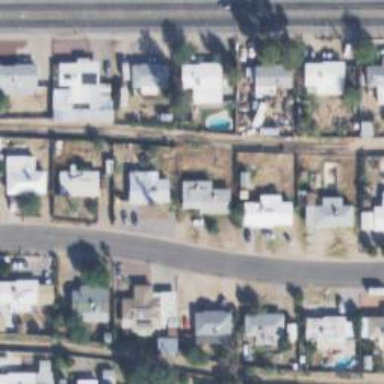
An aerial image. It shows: Alleyway designated as service road.